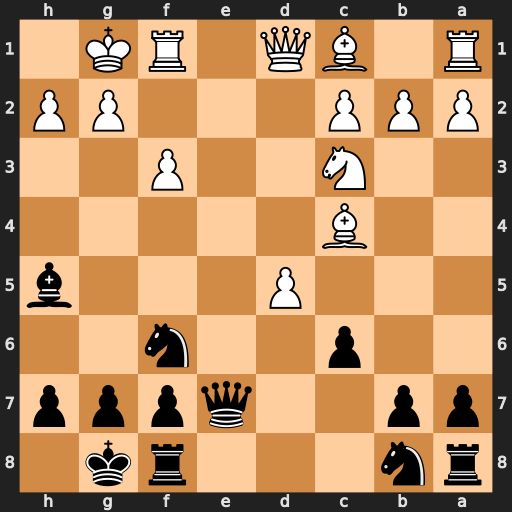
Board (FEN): rn3rk1/pp2qppp/2p2n2/3P3b/2B5/2N2P2/PPP3PP/R1BQ1RK1
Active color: b
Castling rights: -
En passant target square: -
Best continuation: Qc5+ Rf2 Qxc4